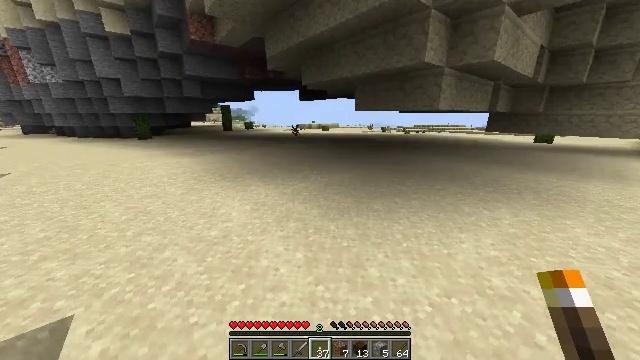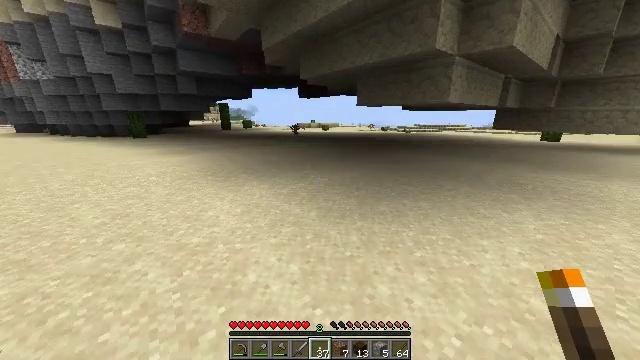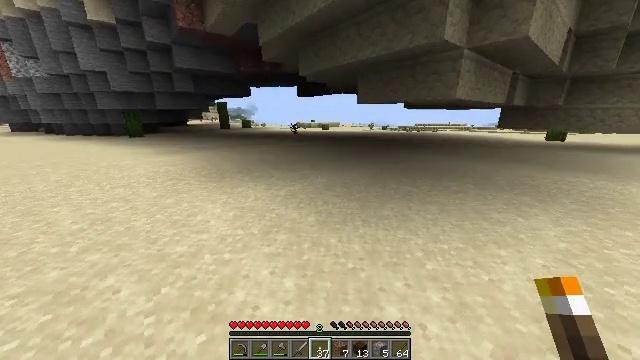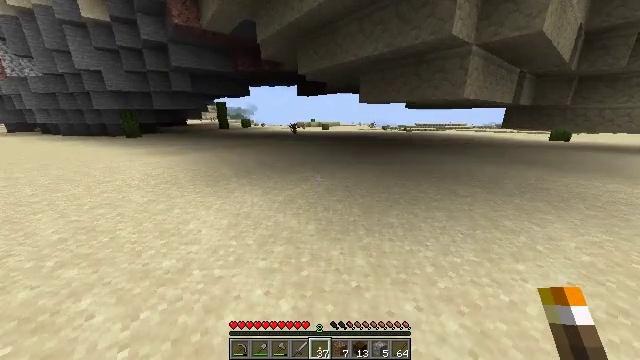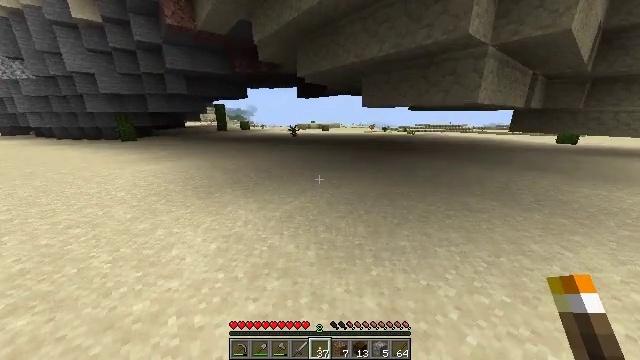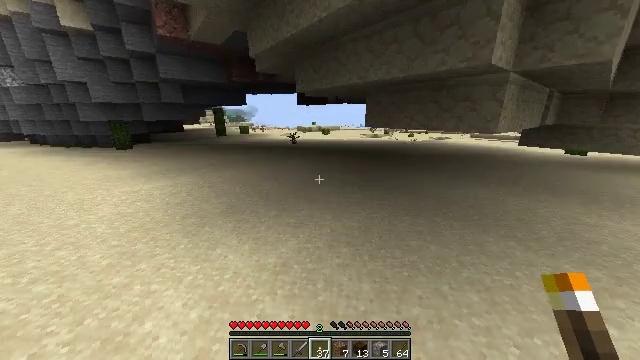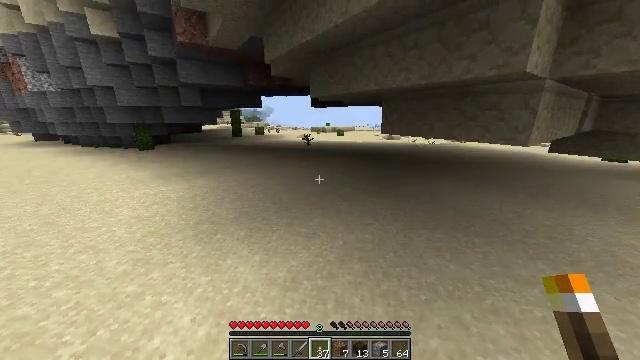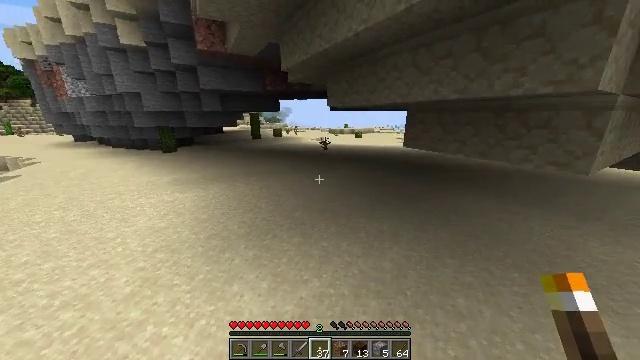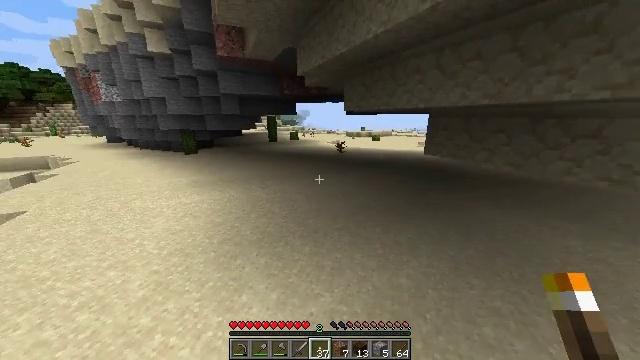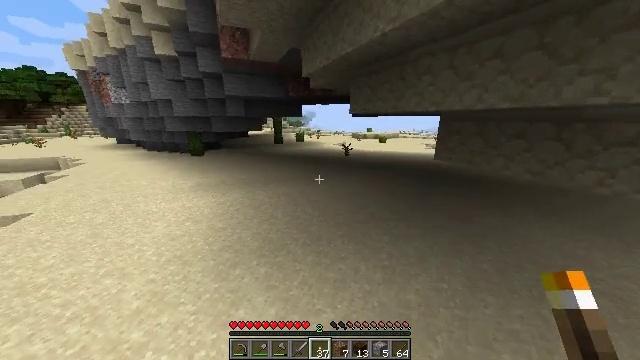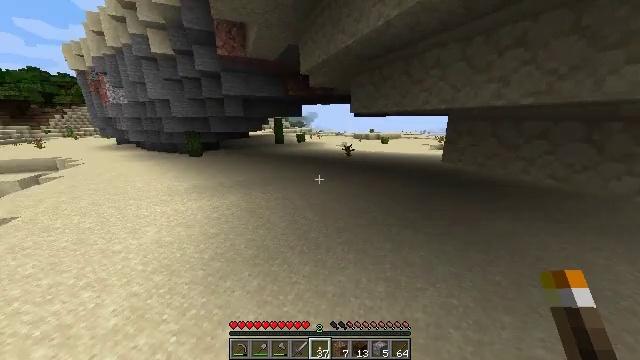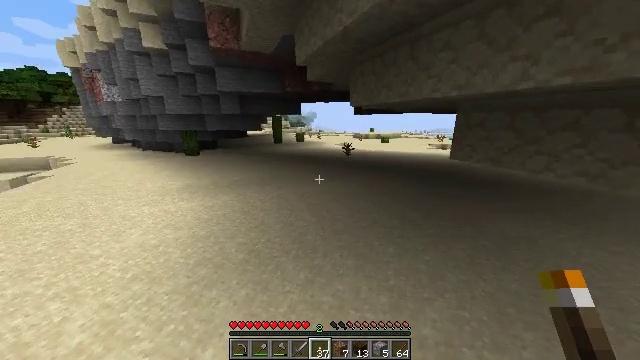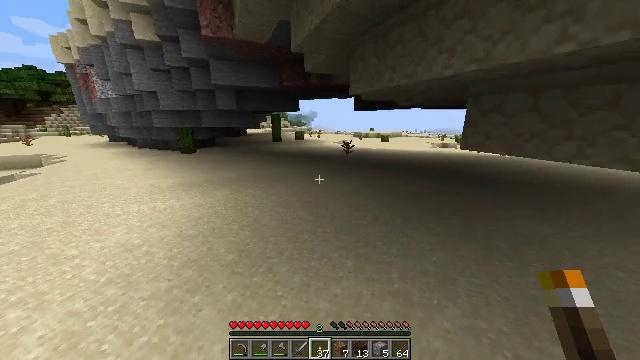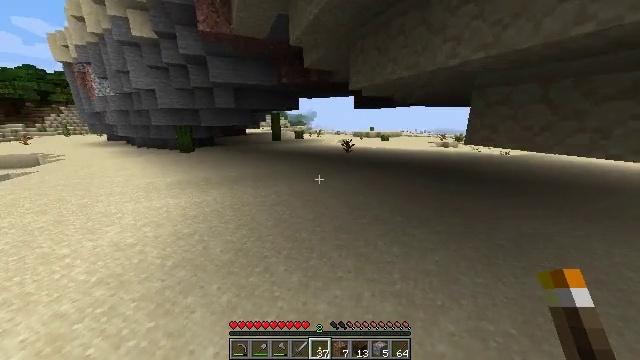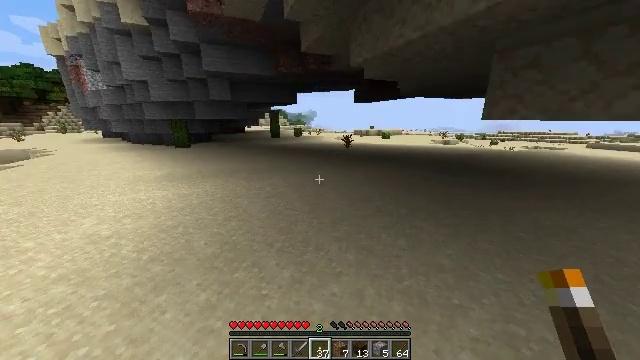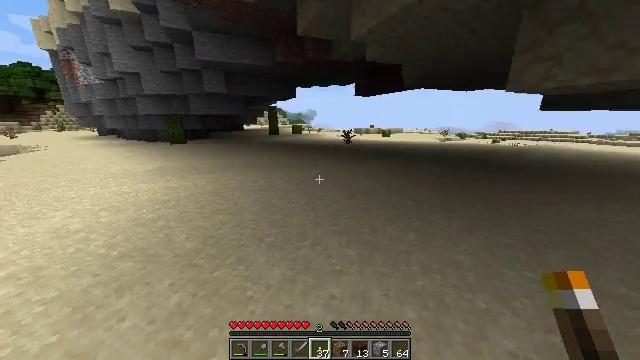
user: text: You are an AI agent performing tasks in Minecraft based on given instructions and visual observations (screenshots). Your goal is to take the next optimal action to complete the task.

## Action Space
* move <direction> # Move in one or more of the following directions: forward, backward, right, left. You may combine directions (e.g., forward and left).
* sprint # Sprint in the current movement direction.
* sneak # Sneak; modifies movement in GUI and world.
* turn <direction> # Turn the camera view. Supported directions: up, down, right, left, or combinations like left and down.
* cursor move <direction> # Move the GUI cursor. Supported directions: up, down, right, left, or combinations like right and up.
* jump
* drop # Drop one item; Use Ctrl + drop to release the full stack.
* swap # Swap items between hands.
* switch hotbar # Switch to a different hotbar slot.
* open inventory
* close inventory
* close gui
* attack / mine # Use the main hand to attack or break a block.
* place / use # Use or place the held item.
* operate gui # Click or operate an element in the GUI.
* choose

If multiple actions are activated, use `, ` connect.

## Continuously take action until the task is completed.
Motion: motion action
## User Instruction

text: Harvest hay blocks from the village.
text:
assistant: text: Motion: move forward, sprint, jump
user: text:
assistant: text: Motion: move forward, sprint, jump
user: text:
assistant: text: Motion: move forward, sprint, jump
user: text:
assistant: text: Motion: move forward, sprint, jump
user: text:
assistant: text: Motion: move forward, sprint, jump
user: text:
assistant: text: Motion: move forward, sprint, turn left, jump
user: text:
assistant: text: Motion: move forward, sprint, turn left, jump
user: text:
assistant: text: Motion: move forward, sprint, turn left, jump
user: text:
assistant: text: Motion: move forward, sprint, turn left, jump
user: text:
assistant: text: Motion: move forward, sprint, jump
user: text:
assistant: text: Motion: move forward, sprint, jump
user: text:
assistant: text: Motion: move forward, sprint, jump
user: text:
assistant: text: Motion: move forward, sprint, jump
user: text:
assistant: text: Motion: move forward, sprint, jump
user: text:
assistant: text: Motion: move forward, sprint, jump
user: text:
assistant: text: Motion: move forward, sprint, jump
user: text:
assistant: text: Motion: move forward, sprint, jump
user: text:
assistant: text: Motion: move forward, sprint, jump
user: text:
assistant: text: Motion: move forward, sprint, jump
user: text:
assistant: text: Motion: move forward, sprint, jump
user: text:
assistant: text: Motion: move forward, sprint, jump
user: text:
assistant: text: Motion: move forward, sprint, jump
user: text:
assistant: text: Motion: move forward, sprint, jump
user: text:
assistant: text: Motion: move forward, sprint, jump
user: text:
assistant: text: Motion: move forward, sprint, jump
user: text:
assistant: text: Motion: move forward, sprint, jump
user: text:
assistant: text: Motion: move forward, sprint, jump
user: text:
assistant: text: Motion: move forward, sprint, jump
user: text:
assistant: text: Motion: move forward, sprint, jump
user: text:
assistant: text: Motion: move forward, sprint, jump